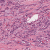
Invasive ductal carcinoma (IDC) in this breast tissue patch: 1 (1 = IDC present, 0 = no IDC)